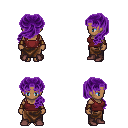
a pixel art fantasy rpg character, female body template, human, dark skin, maroon pirate shirt, robe skirt, purple princess hairstyle, leather bracers, maroon shoes, four views (front, back, left, right), 2x2 character sprite sheet, small pixel art, hard edges, no anti-aliasing